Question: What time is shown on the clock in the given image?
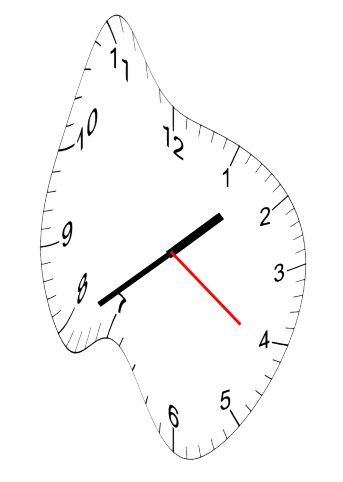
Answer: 01:39:21